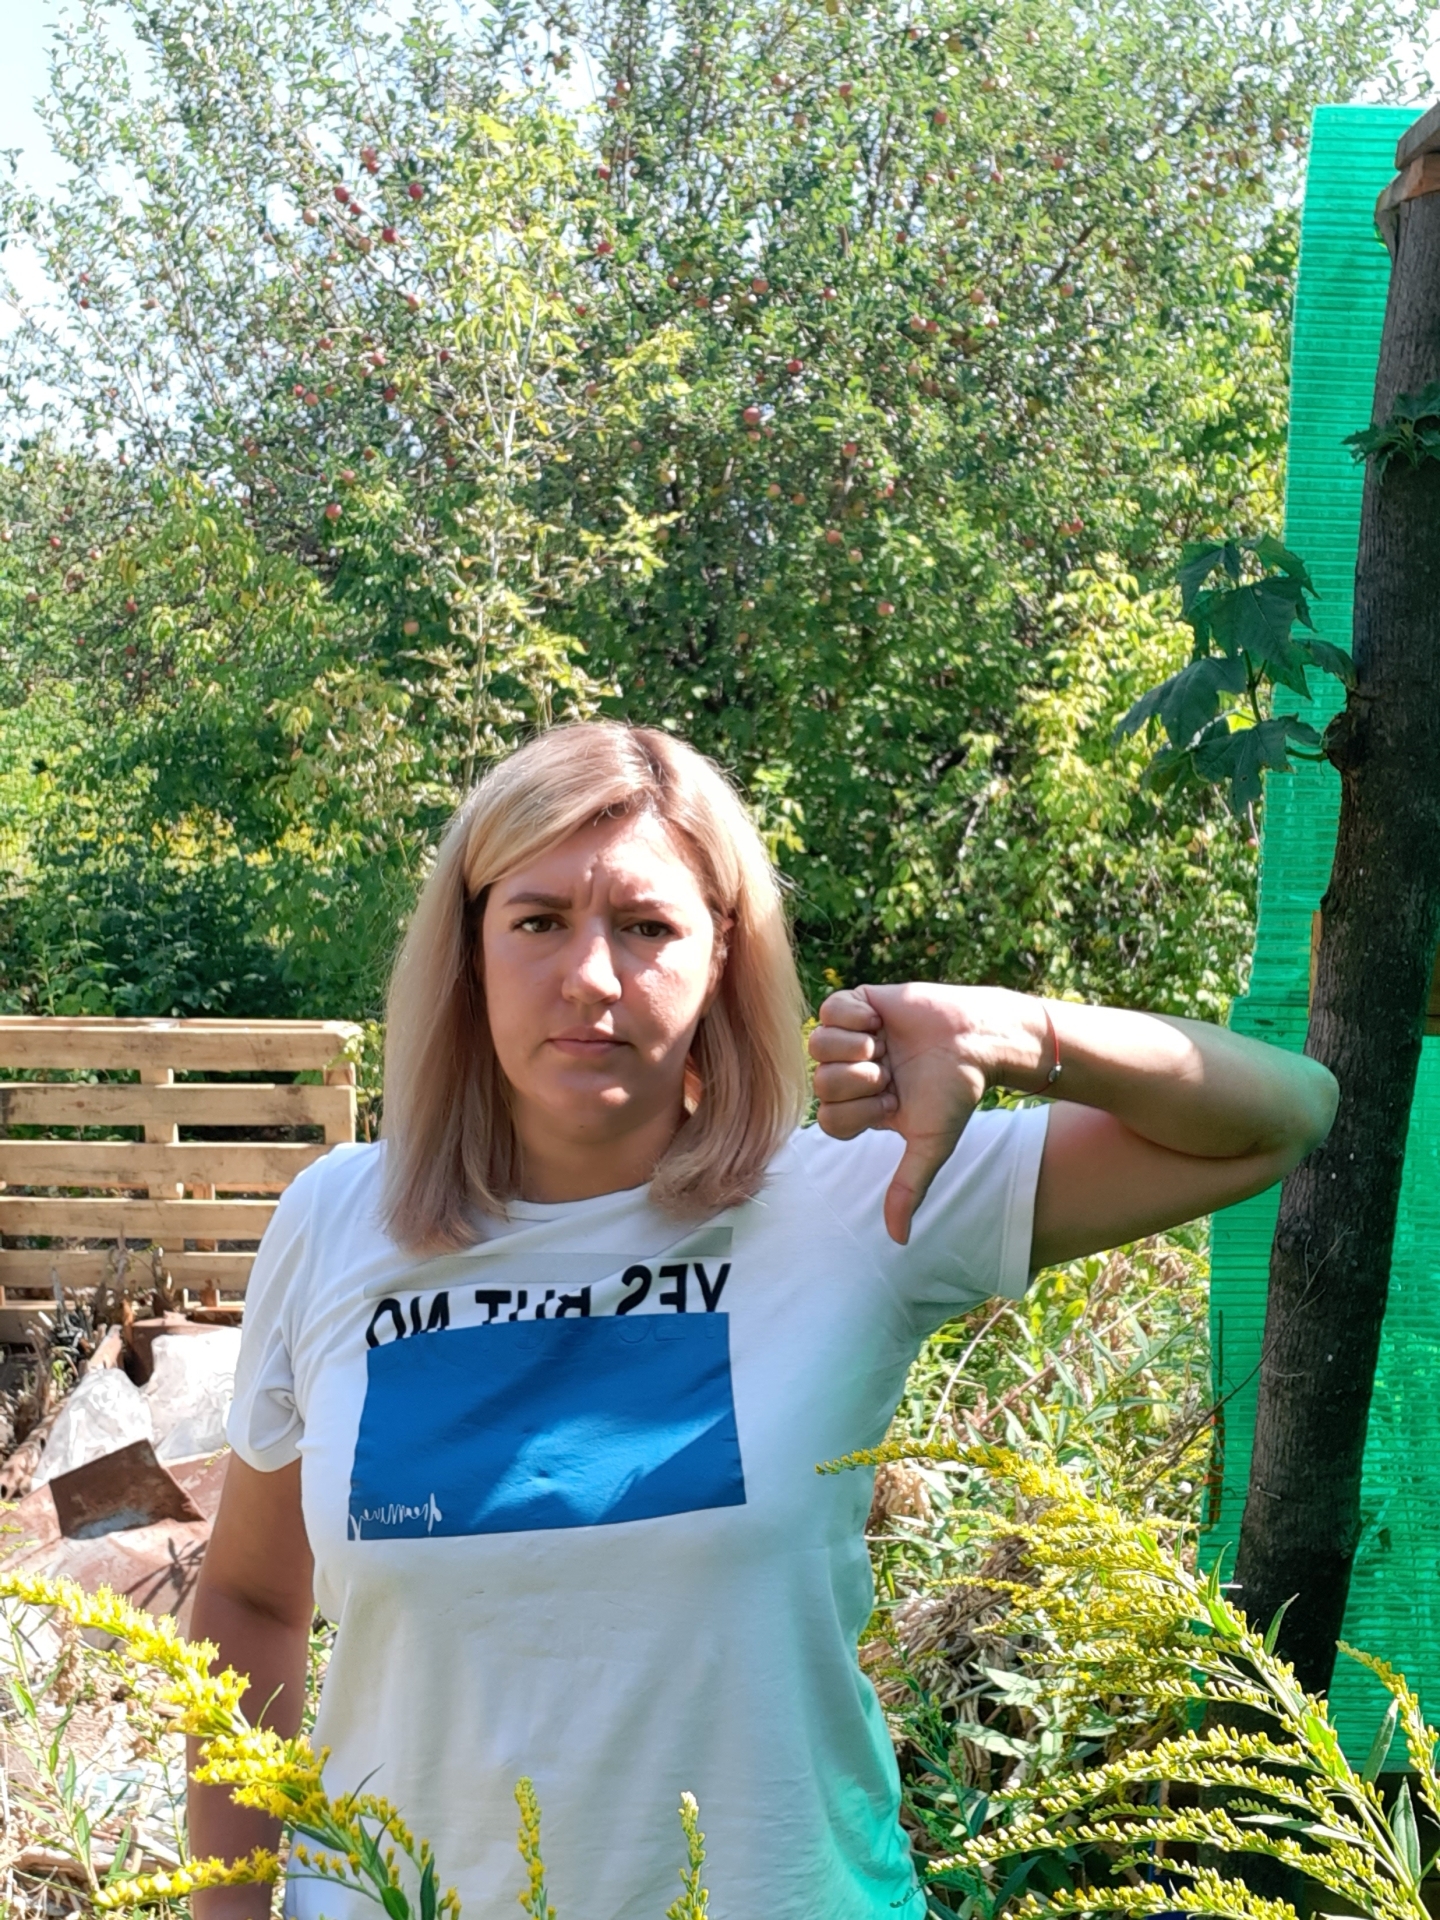
Label: clear